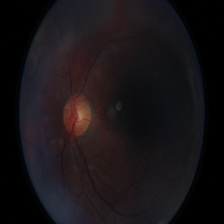
Diabetic retinopathy grade: Moderate